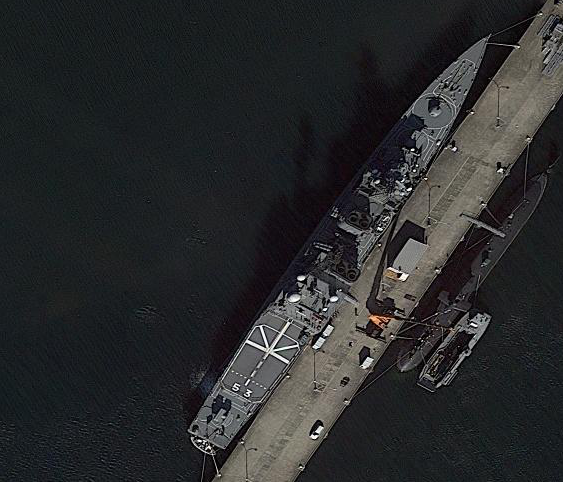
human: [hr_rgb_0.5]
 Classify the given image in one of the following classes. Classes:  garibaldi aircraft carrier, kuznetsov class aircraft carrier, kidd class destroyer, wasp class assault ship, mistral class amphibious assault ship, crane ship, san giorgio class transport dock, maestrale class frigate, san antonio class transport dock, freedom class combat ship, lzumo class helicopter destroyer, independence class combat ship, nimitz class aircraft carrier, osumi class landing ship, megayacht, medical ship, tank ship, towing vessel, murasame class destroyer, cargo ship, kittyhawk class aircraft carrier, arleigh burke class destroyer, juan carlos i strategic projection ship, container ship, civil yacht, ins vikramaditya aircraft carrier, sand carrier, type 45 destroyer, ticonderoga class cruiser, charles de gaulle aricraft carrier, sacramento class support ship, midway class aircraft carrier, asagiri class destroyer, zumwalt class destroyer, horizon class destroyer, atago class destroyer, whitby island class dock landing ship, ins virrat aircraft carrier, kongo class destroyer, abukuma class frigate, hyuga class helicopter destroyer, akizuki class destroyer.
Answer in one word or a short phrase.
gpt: Asagiri class destroyer